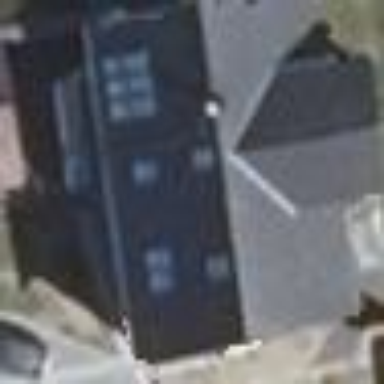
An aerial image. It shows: House with flat black roof.